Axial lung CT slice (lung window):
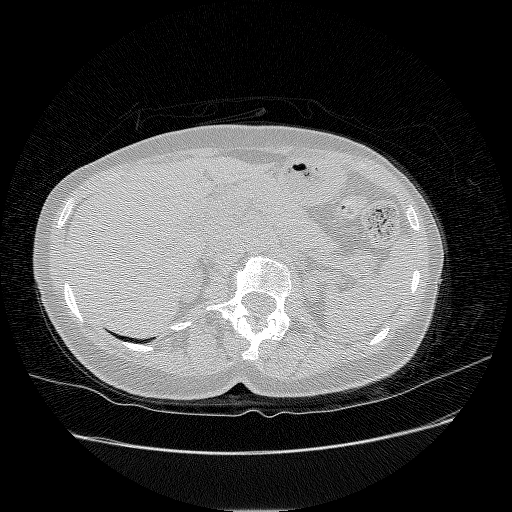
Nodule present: no